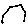
Label: hexagon